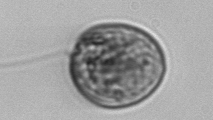
Label: Prorocentrum